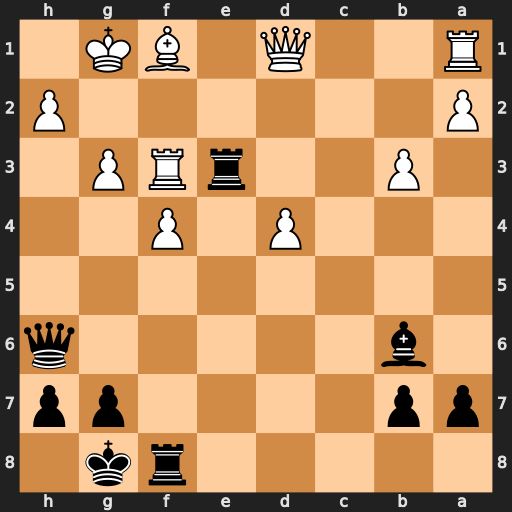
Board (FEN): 5rk1/pp4pp/1b5q/8/3P1P2/1P2rRP1/P6P/R2Q1BK1
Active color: b
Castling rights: -
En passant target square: -
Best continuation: Rxf3 Qxf3 Bxd4+ Kg2 Bxa1